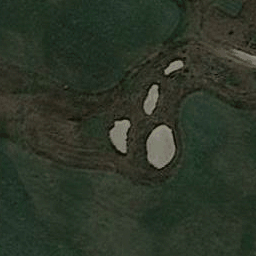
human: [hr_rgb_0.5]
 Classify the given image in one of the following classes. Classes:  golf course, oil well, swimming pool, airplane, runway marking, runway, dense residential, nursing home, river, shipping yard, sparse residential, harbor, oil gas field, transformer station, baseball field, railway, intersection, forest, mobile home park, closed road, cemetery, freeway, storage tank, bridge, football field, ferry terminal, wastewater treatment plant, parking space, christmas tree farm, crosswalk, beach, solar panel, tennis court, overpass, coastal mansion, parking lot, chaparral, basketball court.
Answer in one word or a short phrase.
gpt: golf course